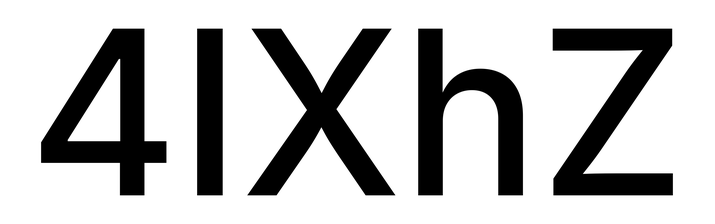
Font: Inter_Medium